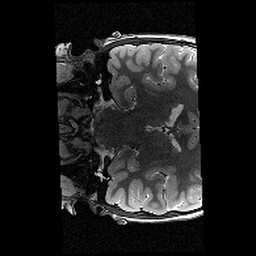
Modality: T2w
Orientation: coronal
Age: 13
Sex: female
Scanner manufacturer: siemens
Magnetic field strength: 3 T
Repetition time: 9.23 s
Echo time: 0.067 s